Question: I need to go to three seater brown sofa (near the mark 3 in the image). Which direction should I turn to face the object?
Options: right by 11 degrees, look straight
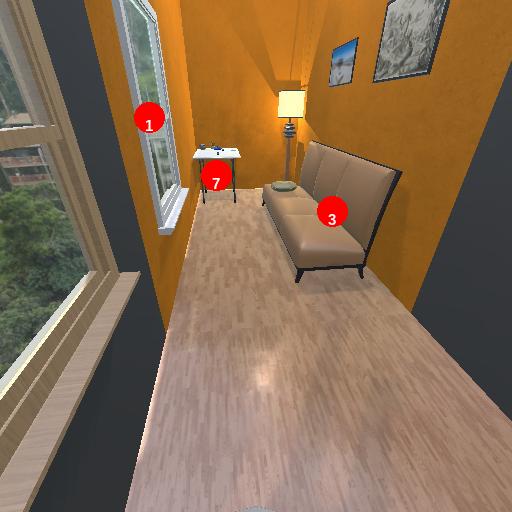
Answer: right by 11 degrees